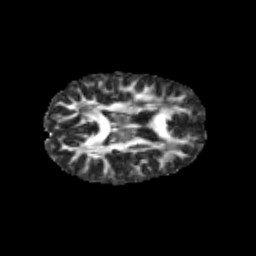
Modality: FA
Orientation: axial
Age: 10
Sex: male
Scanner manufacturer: siemens
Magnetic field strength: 3 T
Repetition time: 3.8 s
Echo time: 0.07 s